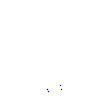
Particle: kaon